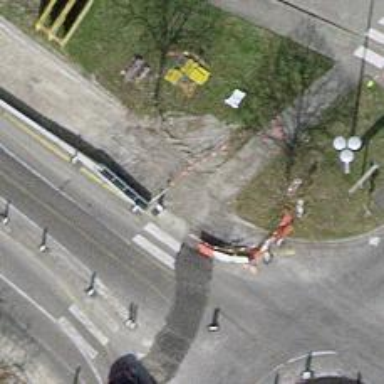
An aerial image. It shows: Uncontrolled zebra crossing with pedestrian island.